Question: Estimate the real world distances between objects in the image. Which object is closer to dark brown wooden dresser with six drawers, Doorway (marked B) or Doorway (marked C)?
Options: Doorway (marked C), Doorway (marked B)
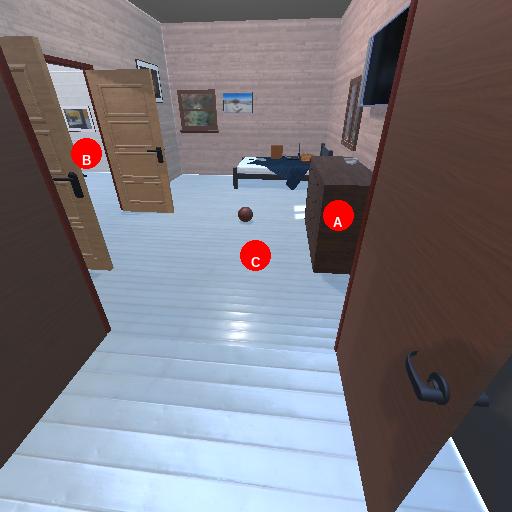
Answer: Doorway (marked C)